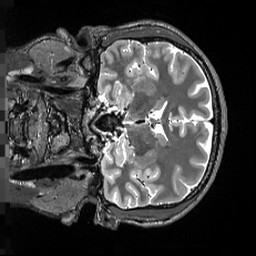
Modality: T2w
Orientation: coronal
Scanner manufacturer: siemens
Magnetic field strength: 3 T
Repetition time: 3.2 s
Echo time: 0.564 s